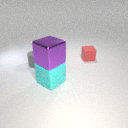
large cyan rubber cube in front of small gray rubber cylinder